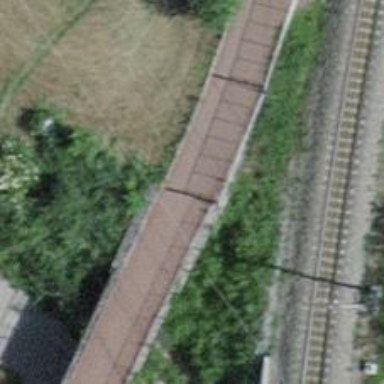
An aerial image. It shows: Asphalt path on bridge over abandoned railway.